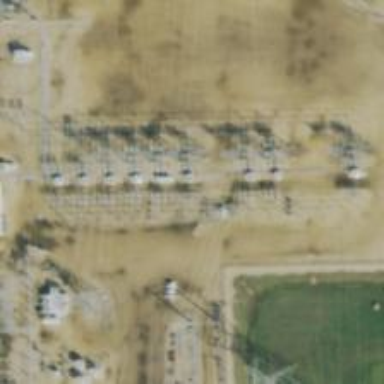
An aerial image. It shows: Switch used for power control.